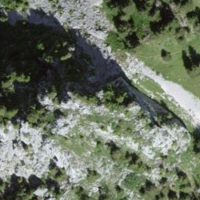
EUNIS habitat code: 23
Species observed at this site:
Saxifraga paniculata